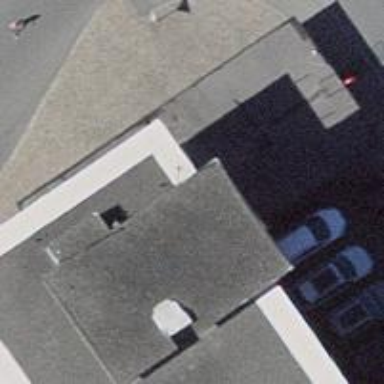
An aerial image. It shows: Restaurant.